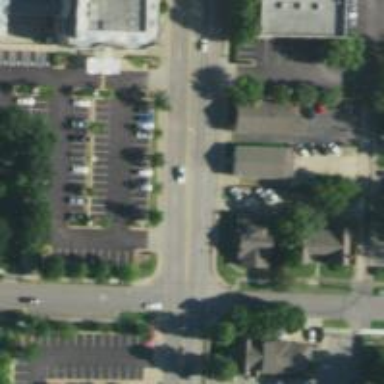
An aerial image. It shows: Secondary road with separate asphalt sidewalk.